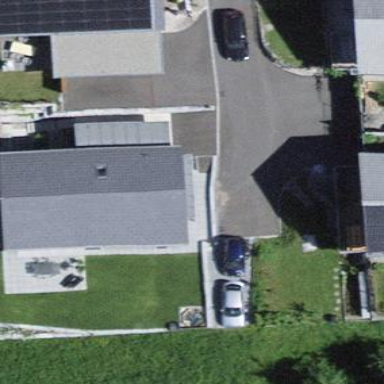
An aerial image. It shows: Simple and straightforward house.